Question: I am trying to clone a Github repository, but keep getting this error.

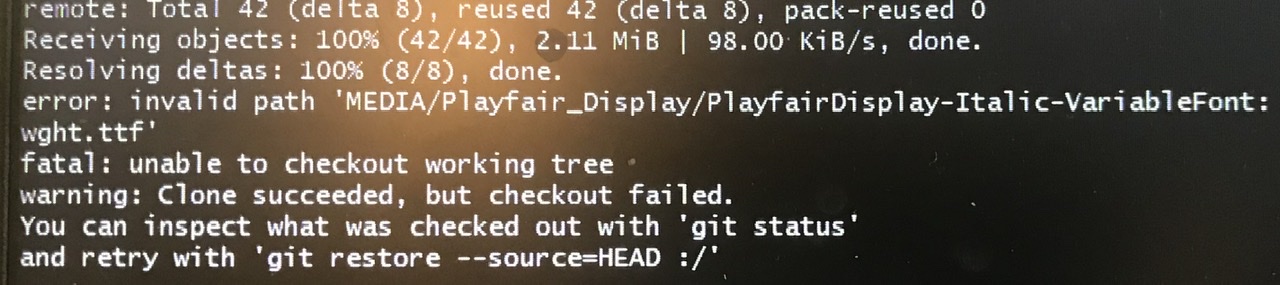
Answer: ':' is an invalid character on some filesystems. Windows, for example.
Simplest fix is to check out the repo on a filesystem which supports ':', Mac or Linux, and rename the file.